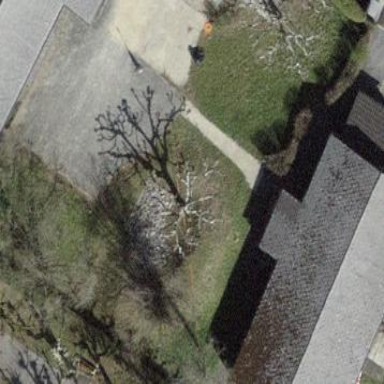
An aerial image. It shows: Kindergarten building.